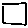
Label: square